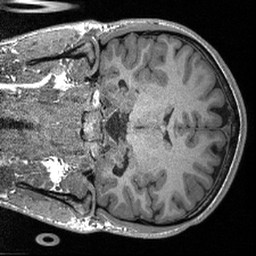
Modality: T1w
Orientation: coronal
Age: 23
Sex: male